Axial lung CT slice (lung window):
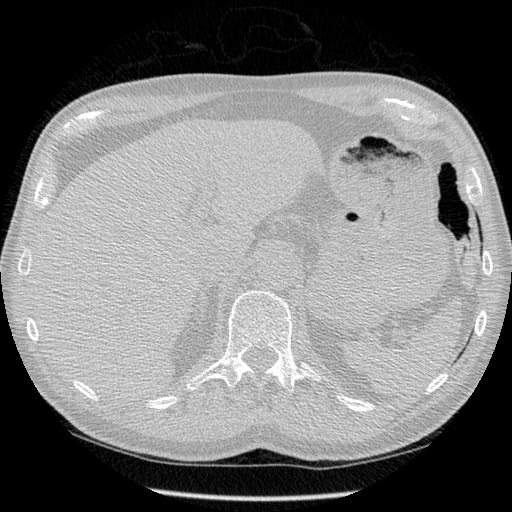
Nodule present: no